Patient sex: M
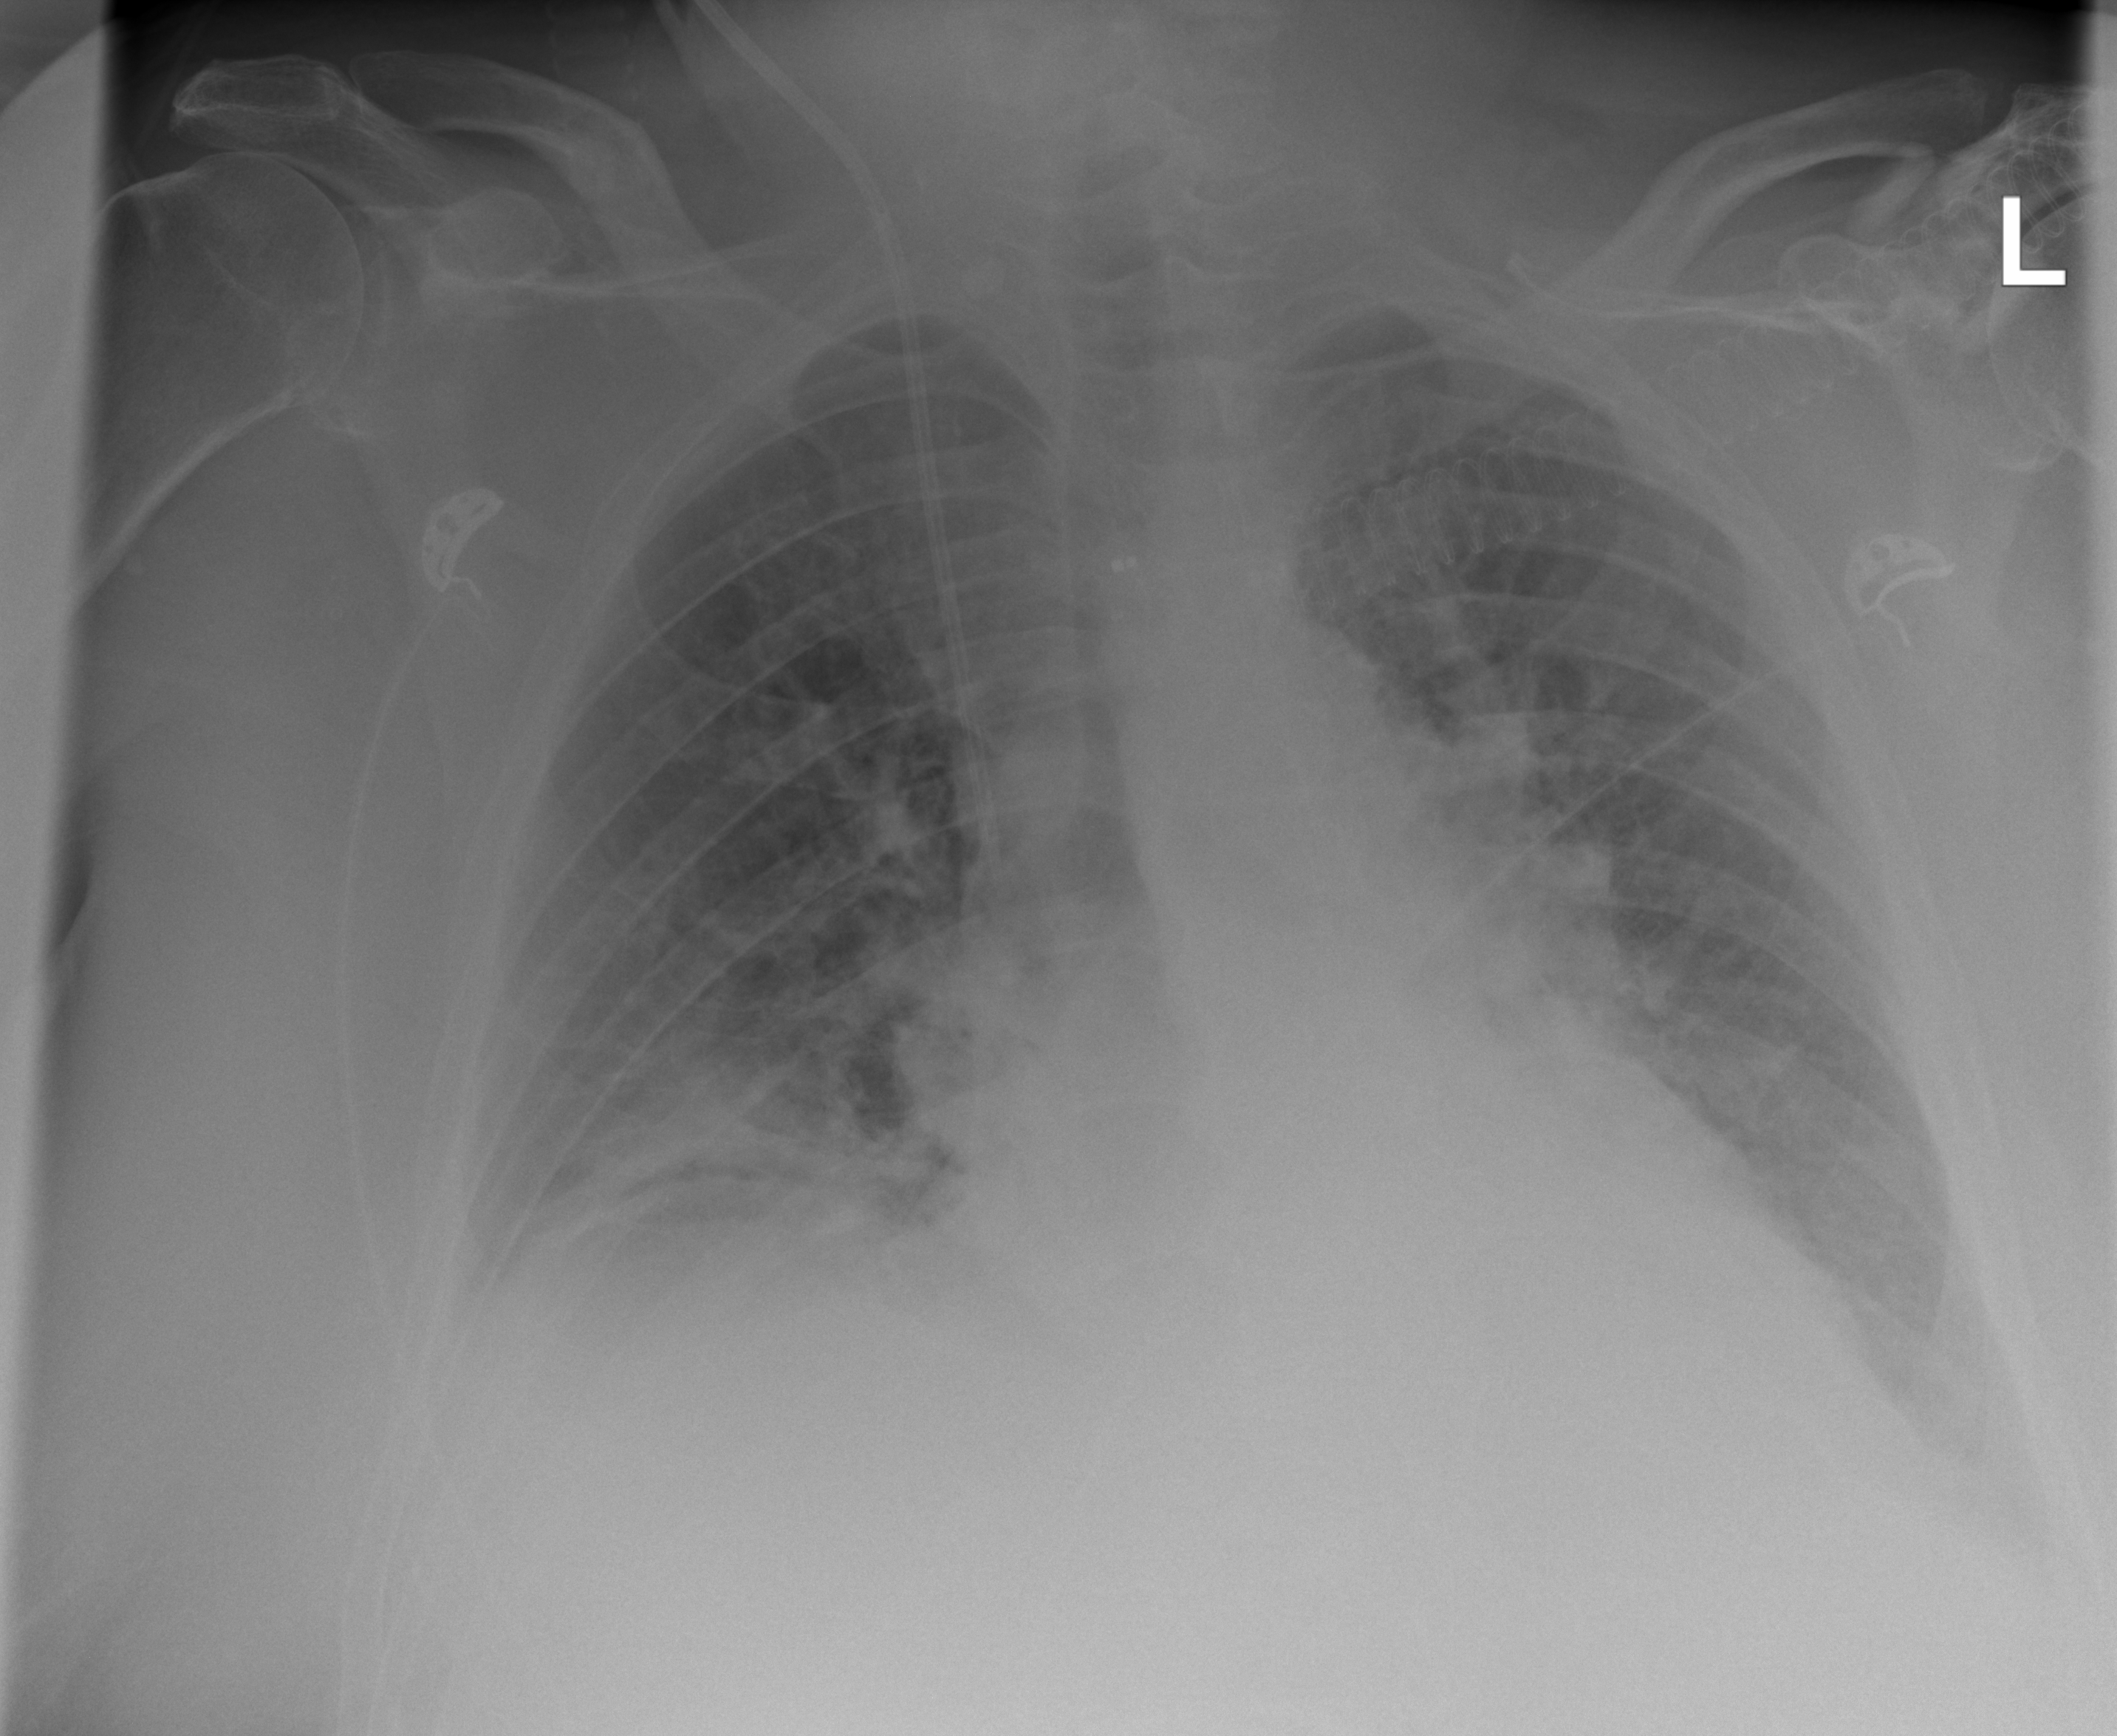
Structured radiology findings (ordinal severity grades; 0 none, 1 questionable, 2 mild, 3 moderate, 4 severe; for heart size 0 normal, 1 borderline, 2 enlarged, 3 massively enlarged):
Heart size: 1
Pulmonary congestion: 2
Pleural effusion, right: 2
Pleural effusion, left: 2
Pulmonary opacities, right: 1
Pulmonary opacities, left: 1
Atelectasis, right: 2
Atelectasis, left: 2